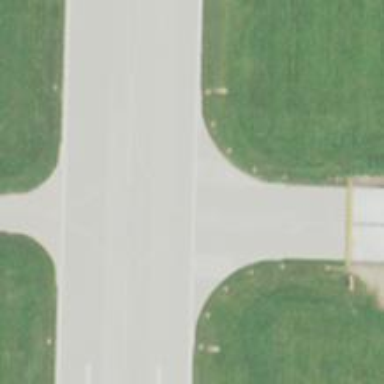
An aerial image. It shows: View of taxiway at the airport.